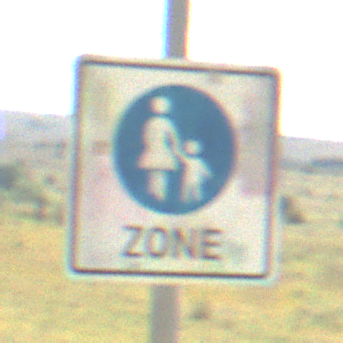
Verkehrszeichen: BeginnFussgaengerzone
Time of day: Midday
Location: Outdoor (Nature)
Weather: PartlyCloudy
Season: Autumn
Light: Natural